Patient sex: M
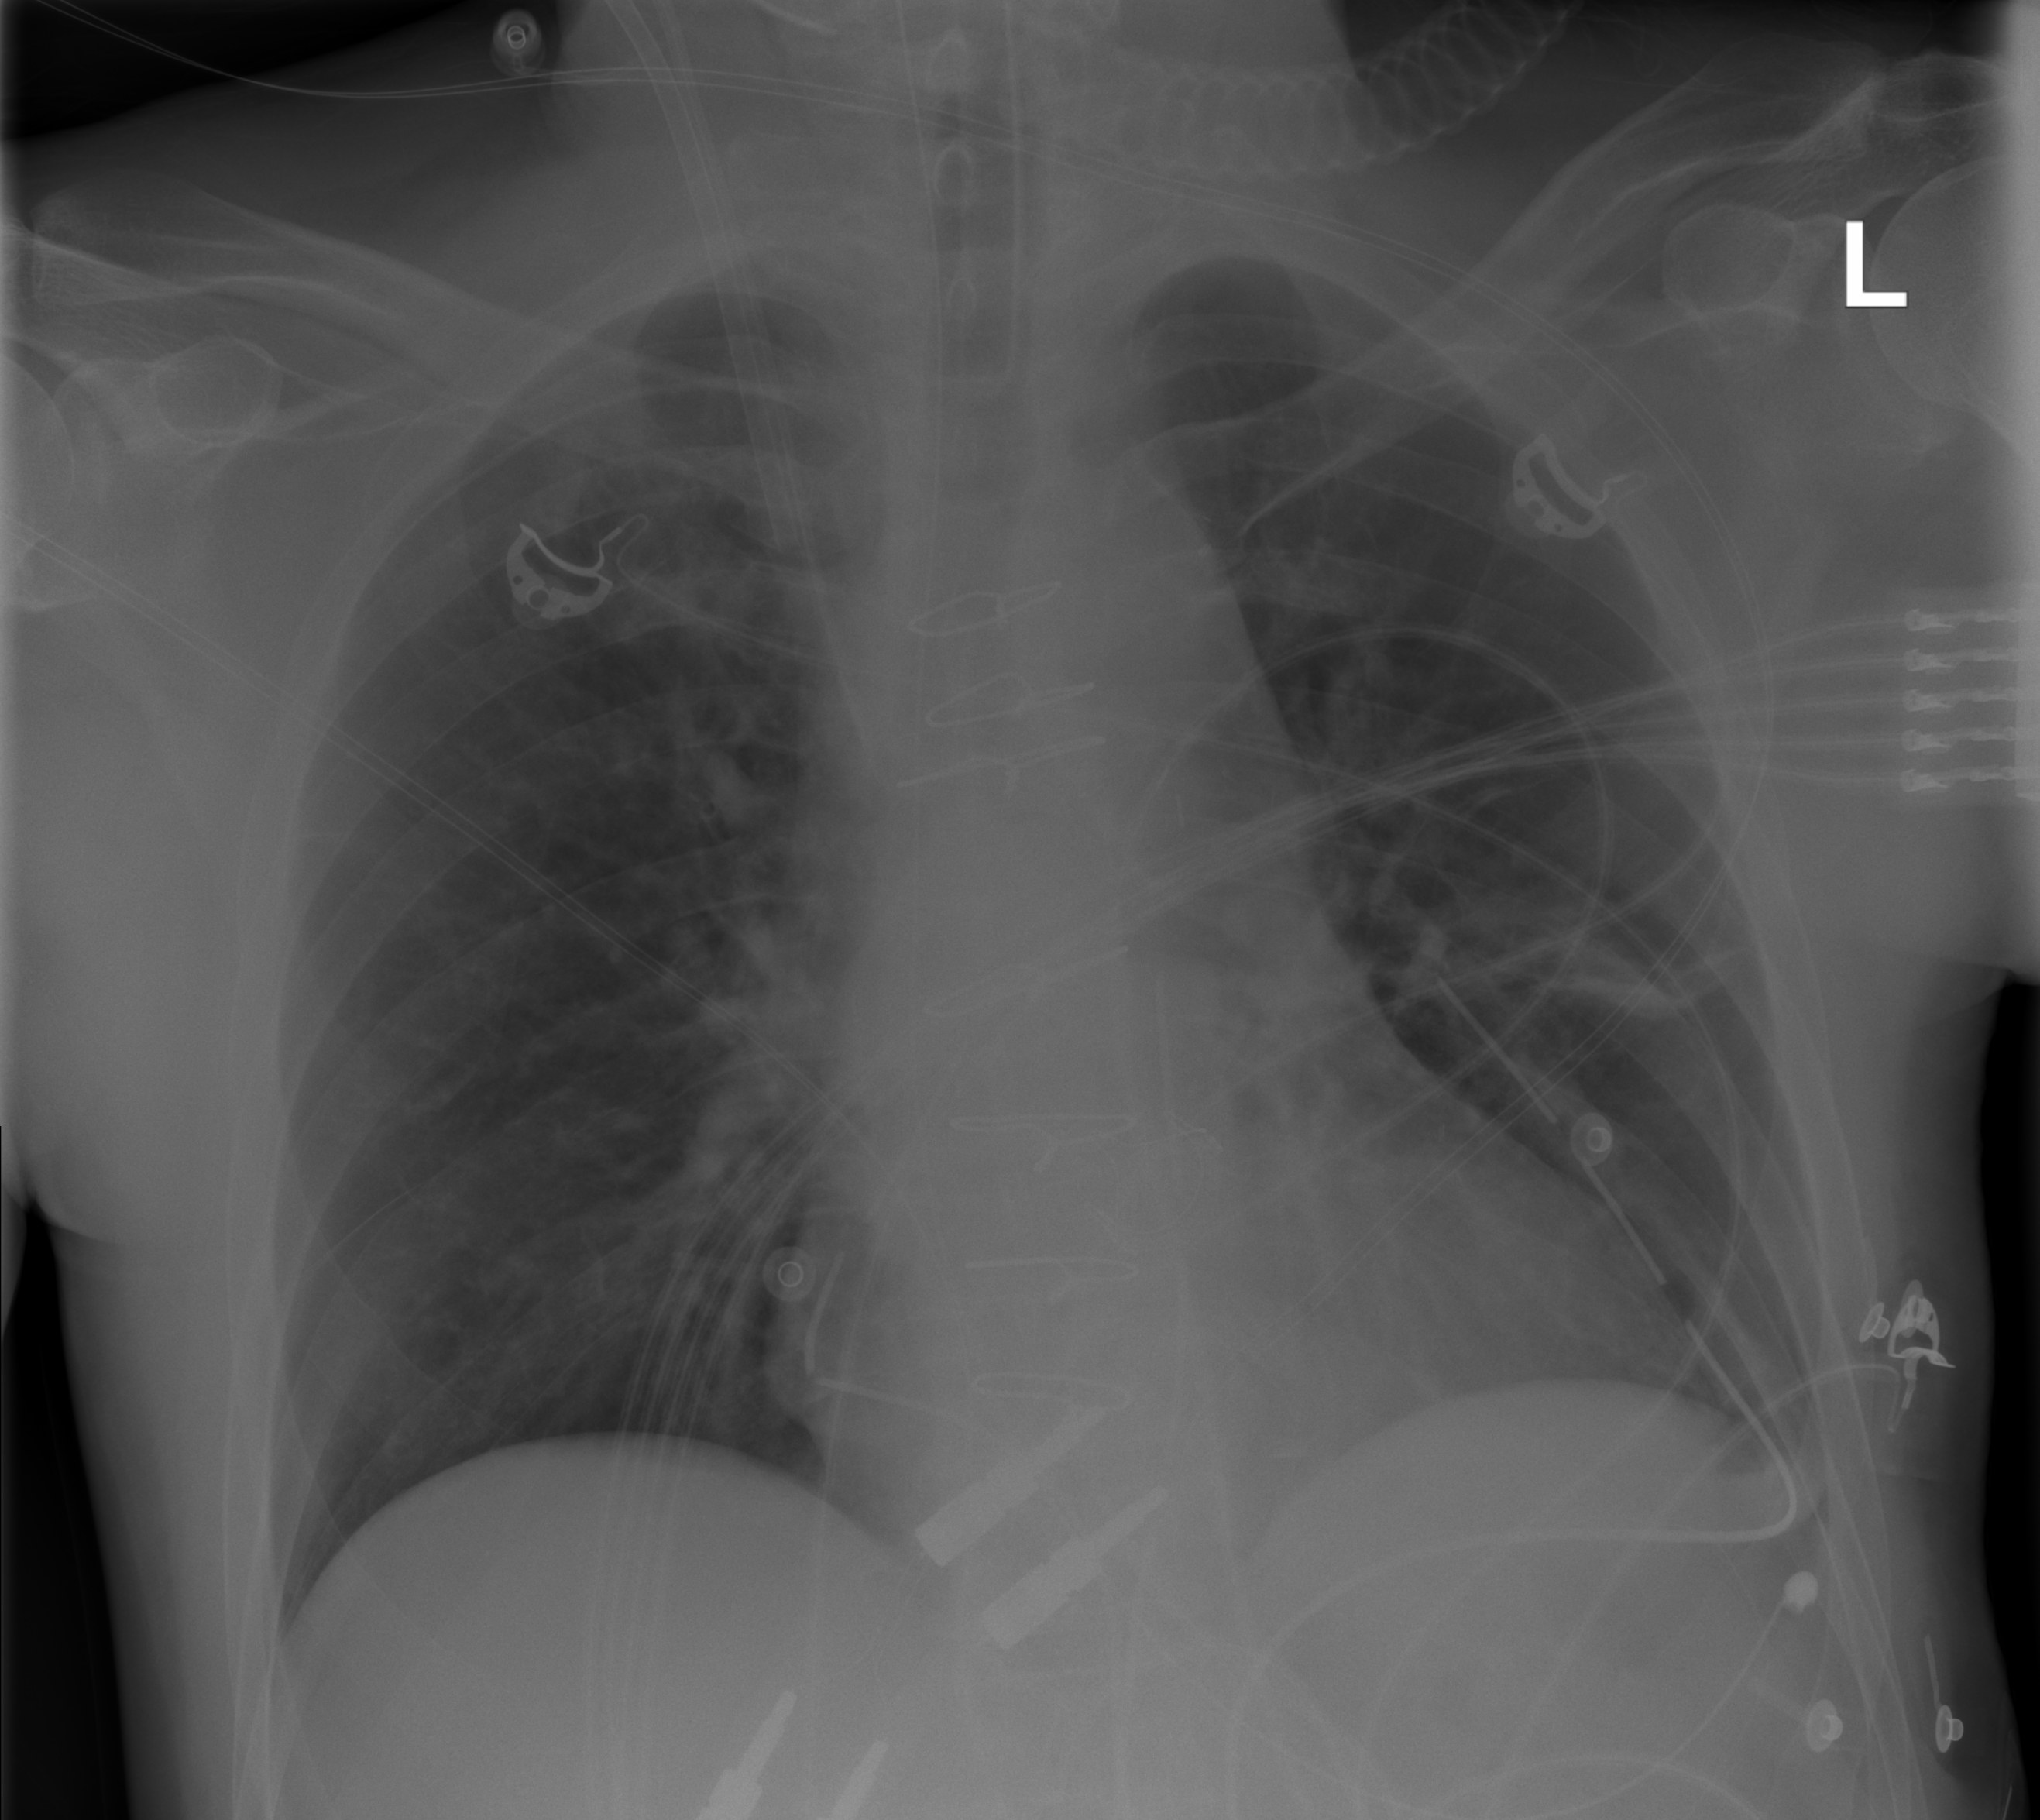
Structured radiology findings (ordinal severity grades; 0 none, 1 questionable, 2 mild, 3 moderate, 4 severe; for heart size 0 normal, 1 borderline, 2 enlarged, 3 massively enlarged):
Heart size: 0
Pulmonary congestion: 0
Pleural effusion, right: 0
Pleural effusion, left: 0
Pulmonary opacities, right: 0
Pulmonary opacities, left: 0
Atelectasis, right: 0
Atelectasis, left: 1